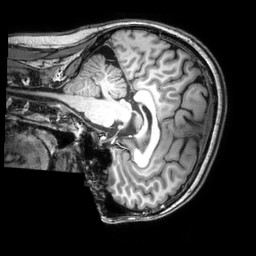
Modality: T1w
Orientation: sagittal
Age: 28
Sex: male
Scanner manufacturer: philips
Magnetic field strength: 3 T
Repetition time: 0.008178 s
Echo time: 0.003741 s